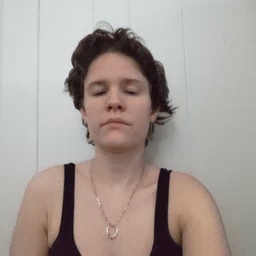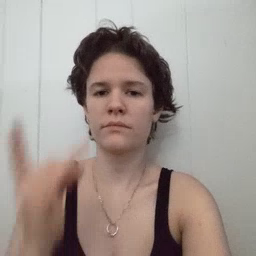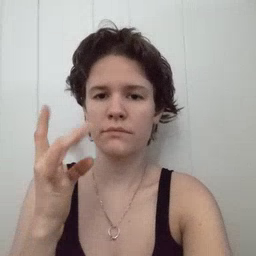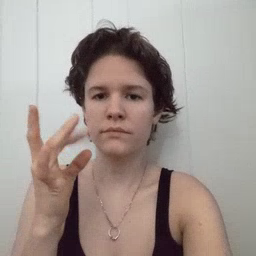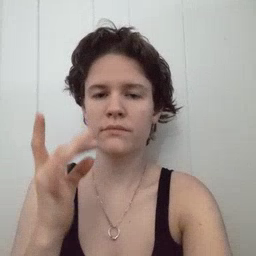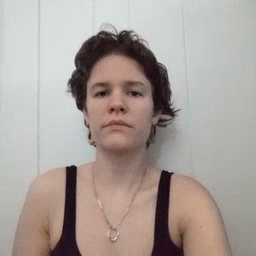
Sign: snack